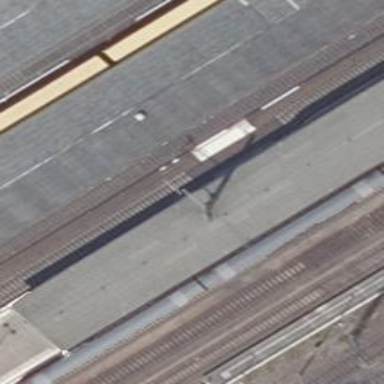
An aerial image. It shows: Close-up of railway platform edge.